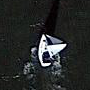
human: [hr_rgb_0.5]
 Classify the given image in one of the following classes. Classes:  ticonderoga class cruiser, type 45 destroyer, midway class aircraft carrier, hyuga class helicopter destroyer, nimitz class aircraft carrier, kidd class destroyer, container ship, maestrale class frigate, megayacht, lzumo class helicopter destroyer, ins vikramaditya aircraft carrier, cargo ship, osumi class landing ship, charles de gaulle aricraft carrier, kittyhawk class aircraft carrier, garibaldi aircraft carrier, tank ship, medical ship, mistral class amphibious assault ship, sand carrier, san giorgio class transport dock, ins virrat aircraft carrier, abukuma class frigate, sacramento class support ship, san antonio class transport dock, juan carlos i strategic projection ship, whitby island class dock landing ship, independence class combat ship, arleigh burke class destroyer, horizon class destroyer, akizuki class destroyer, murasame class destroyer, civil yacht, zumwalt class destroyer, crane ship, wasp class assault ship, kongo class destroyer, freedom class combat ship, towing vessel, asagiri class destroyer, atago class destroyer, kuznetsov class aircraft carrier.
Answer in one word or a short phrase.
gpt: Civil yacht